Frequency: 95000
Velocity: 0,2945
Power: 4
Pulse duration: 0,0000001
Pass count: 1
Magnification: 10
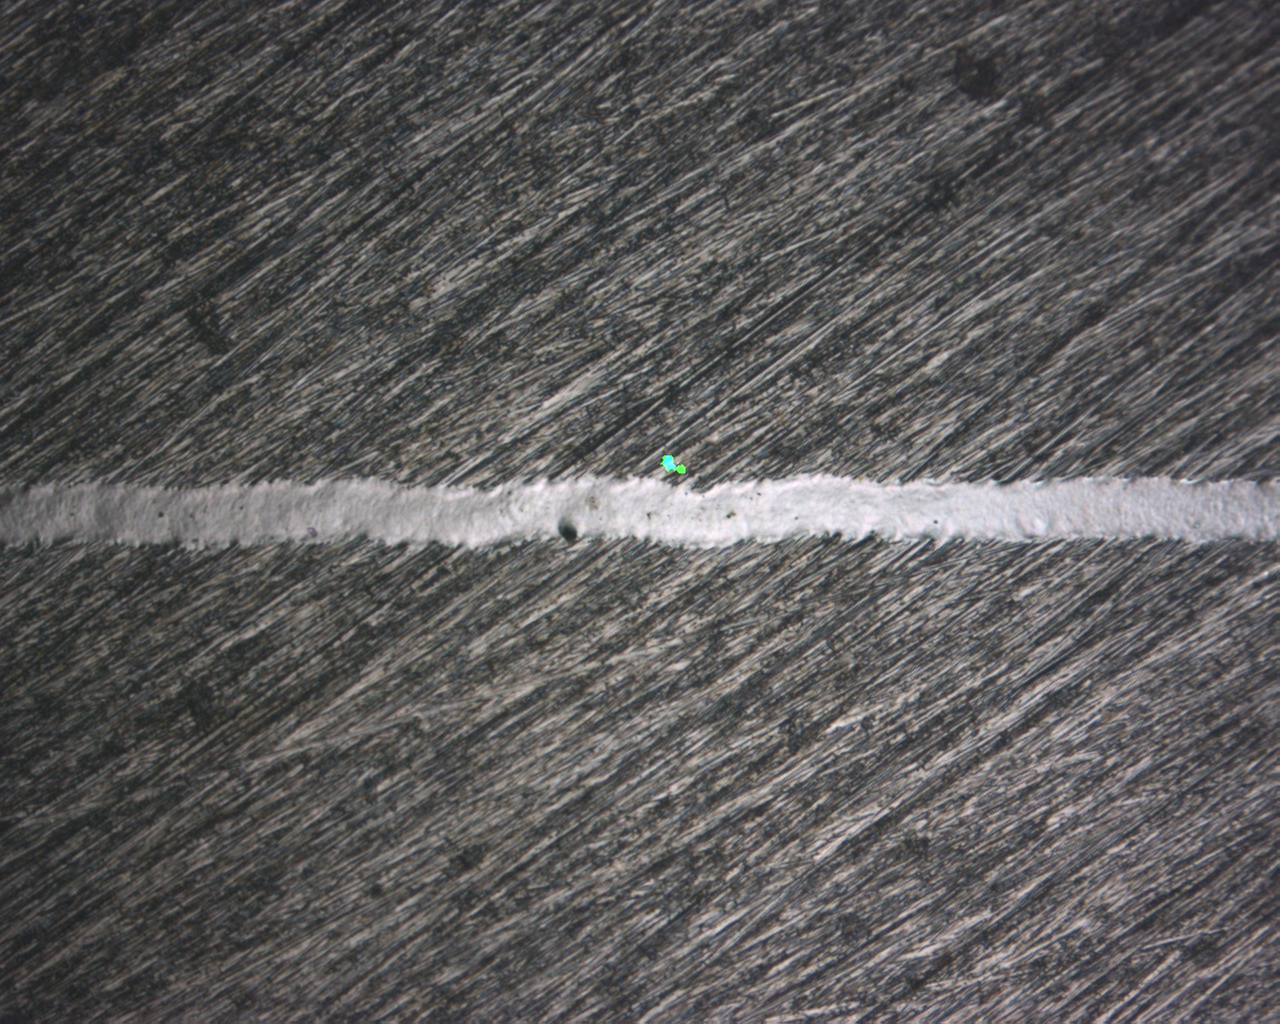
Measured width: 260.171
Other width: 6.155